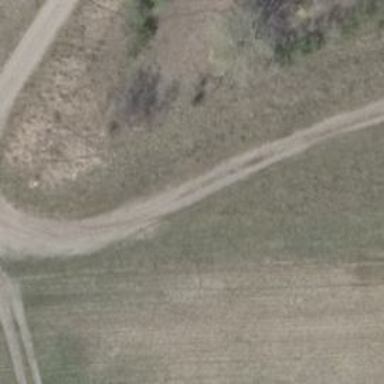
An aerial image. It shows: Dirt track road with grade 5 track type.